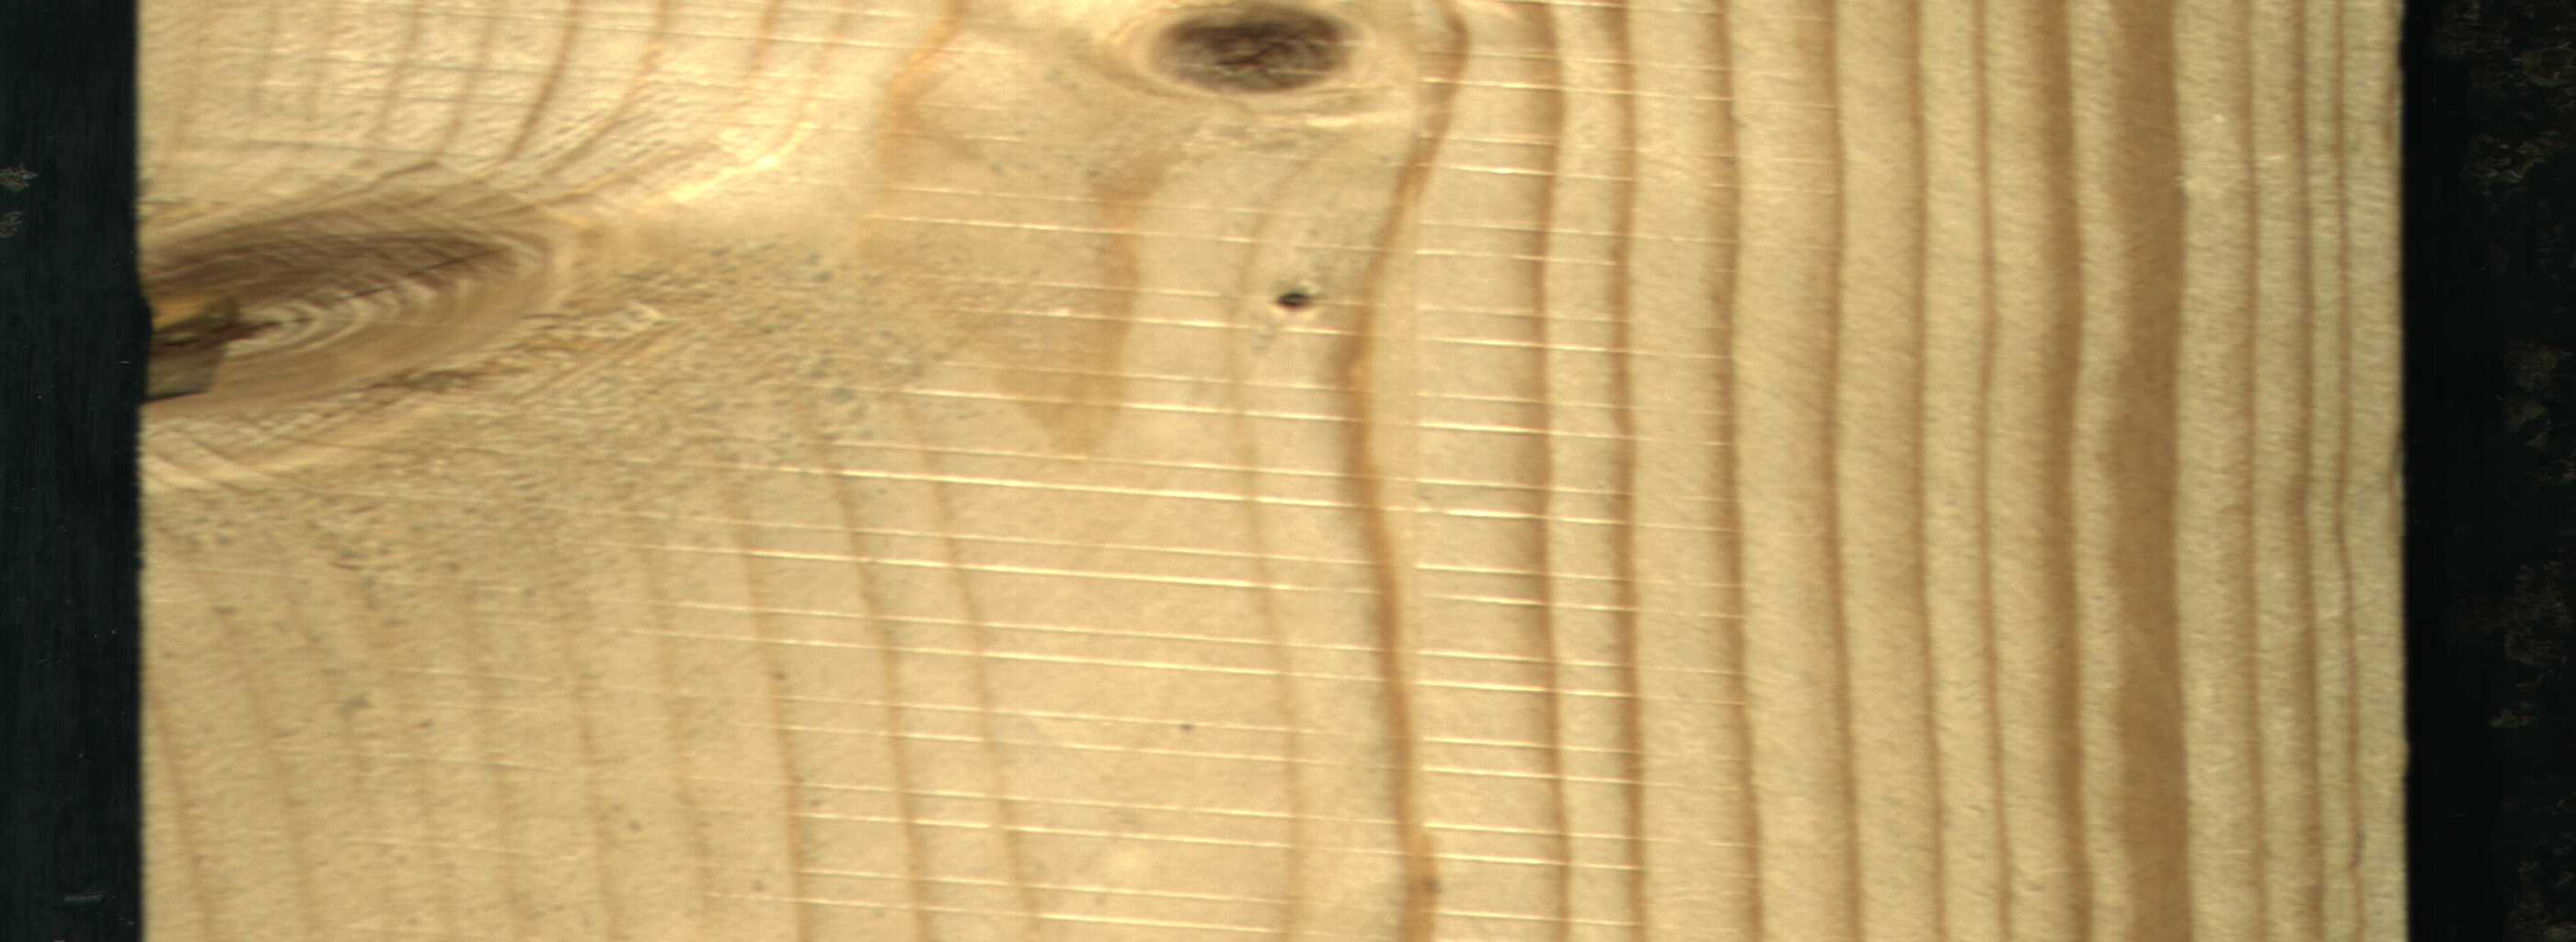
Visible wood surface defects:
Dead_Knot
Dead_Knot
Dead_Knot